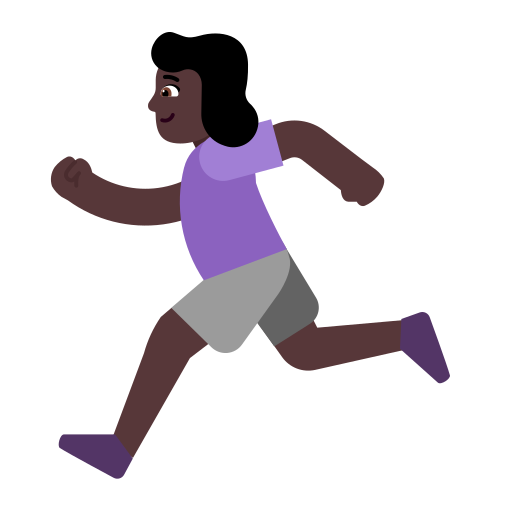
woman running flat dark